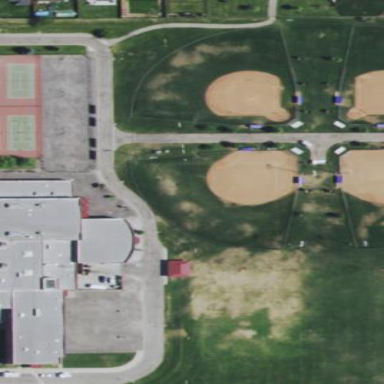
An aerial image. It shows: Baseball pitch for leisure and sports activities.